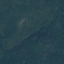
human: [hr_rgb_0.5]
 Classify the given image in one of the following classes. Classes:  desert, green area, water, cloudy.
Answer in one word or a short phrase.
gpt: green area